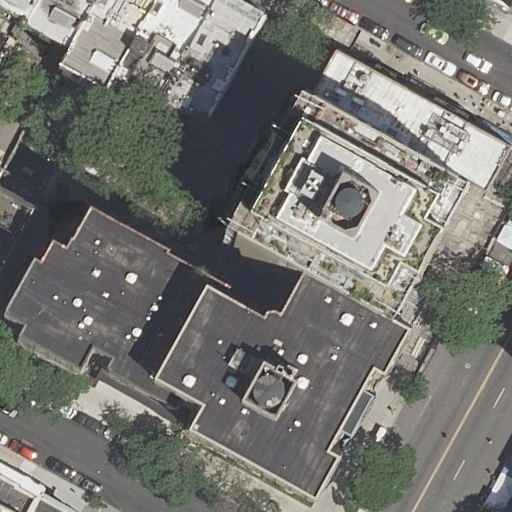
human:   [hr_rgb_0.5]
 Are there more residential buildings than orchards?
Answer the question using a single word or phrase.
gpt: yes

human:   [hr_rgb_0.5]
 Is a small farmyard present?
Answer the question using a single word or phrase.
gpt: no

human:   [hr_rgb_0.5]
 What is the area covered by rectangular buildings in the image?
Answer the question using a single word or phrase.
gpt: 2257m2

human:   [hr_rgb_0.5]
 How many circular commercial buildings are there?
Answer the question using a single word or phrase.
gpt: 0

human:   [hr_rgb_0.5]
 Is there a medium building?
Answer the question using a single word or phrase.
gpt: yes

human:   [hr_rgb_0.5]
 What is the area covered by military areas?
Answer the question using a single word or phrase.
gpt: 0m2

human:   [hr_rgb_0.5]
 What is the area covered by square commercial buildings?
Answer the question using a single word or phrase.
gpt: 0m2

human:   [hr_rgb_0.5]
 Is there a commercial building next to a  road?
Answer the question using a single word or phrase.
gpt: no

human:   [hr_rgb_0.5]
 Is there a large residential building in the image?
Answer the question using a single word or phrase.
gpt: yes

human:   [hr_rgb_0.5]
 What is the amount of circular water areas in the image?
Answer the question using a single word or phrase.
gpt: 0

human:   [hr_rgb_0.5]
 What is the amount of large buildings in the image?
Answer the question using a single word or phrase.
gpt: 2

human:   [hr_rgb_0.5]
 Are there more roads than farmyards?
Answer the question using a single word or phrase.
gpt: yes

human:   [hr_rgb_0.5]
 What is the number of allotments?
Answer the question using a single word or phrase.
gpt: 0

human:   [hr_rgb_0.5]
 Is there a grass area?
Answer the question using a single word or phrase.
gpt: no

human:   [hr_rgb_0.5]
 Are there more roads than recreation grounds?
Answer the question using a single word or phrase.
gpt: yes

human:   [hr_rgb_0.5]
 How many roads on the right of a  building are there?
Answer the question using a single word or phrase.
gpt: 3

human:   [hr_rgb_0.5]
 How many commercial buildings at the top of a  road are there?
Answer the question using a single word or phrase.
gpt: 0

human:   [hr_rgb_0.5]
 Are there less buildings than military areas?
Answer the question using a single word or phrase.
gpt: no

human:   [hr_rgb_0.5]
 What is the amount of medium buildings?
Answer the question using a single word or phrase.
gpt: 5

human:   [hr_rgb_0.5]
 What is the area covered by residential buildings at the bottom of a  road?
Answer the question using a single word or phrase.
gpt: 4001m2

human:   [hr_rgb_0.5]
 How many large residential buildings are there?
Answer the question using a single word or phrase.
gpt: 2

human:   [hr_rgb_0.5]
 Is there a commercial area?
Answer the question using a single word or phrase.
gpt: no

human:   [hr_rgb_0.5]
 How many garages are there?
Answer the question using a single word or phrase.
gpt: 0

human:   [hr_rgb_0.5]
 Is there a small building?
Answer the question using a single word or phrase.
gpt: yes

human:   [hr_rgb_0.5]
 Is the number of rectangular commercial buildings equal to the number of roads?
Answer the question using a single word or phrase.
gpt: no

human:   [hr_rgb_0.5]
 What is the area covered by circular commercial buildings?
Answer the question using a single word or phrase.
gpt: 0m2

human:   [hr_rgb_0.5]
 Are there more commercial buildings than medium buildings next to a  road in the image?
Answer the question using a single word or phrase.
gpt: no

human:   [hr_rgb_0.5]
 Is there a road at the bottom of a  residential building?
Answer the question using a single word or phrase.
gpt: yes

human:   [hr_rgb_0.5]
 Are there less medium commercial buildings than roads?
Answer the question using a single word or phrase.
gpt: yes

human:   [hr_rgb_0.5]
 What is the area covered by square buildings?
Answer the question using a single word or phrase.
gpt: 0m2

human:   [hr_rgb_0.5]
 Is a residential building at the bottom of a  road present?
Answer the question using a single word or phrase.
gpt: yes

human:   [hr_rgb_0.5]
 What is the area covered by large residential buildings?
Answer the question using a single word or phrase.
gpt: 3306m2

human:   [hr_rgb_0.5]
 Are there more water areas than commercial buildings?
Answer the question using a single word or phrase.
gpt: no

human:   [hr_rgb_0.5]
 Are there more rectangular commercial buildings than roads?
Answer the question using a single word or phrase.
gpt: no

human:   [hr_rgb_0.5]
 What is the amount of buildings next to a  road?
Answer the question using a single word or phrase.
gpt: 11

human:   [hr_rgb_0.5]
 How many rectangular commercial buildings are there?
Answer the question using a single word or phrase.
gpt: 0